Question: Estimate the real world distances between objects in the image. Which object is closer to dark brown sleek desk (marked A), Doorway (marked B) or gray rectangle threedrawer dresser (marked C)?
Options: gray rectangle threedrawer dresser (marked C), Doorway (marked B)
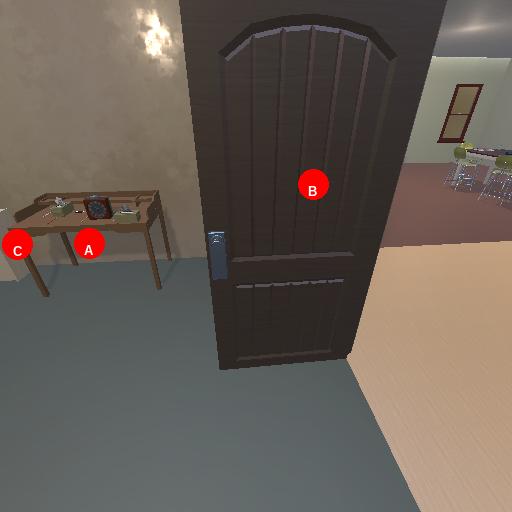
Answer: gray rectangle threedrawer dresser (marked C)